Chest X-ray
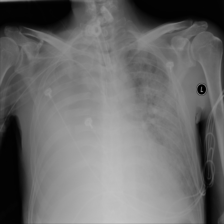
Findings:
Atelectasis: negative
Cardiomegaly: negative
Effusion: negative
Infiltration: positive
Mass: negative
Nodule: negative
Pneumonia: positive
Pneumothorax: negative
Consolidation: negative
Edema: positive
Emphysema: negative
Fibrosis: negative
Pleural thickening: negative
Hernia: negative